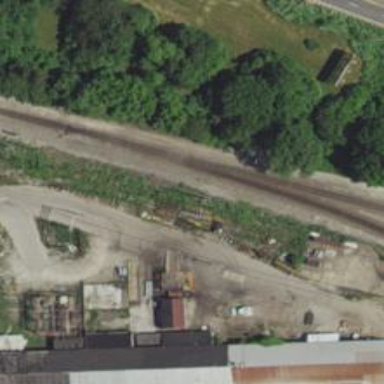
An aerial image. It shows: Railway junction.